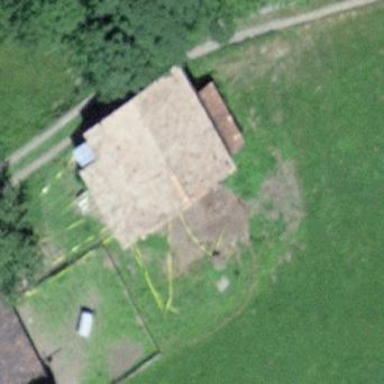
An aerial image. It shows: Barn.